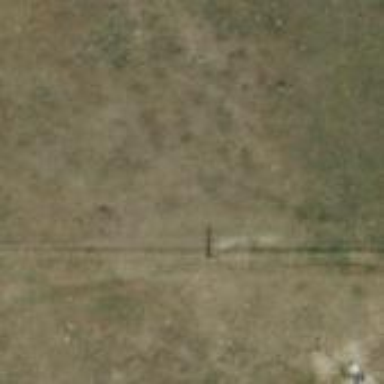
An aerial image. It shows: Power pole.